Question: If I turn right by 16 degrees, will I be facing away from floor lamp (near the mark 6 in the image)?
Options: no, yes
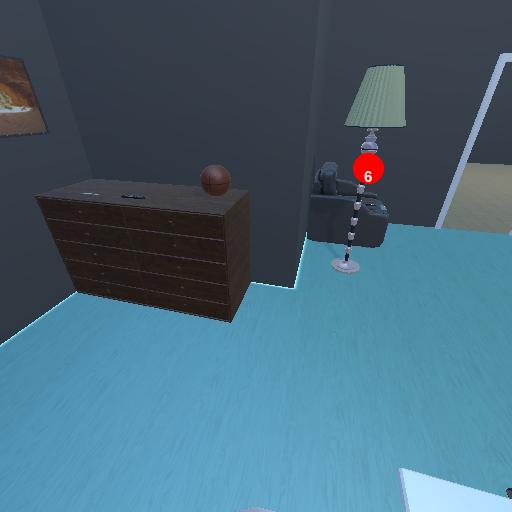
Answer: no